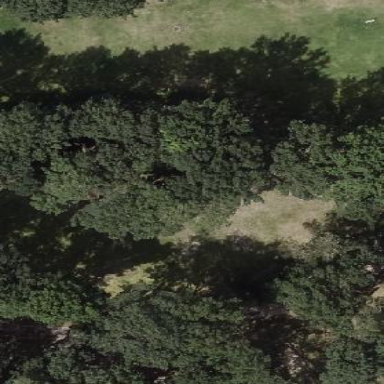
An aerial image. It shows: Woodland consisting mainly of needle-leaved trees.